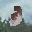
Label: 3